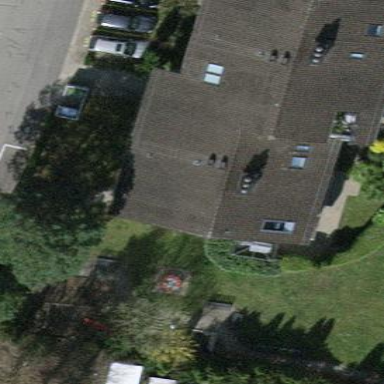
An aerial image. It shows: Terrace building.